RGB frame:
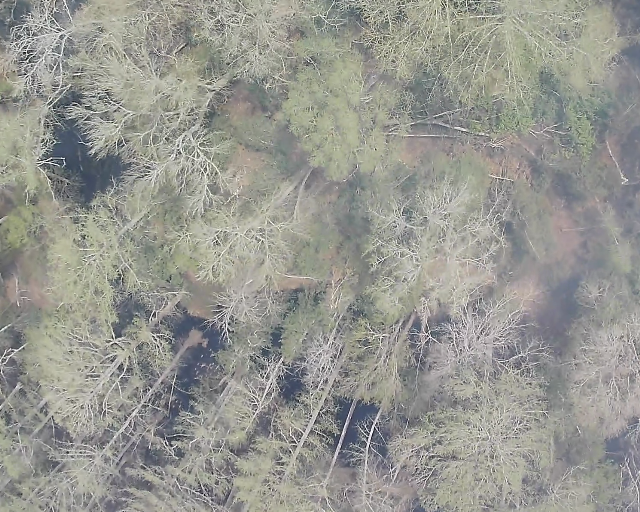
Thermal frame:
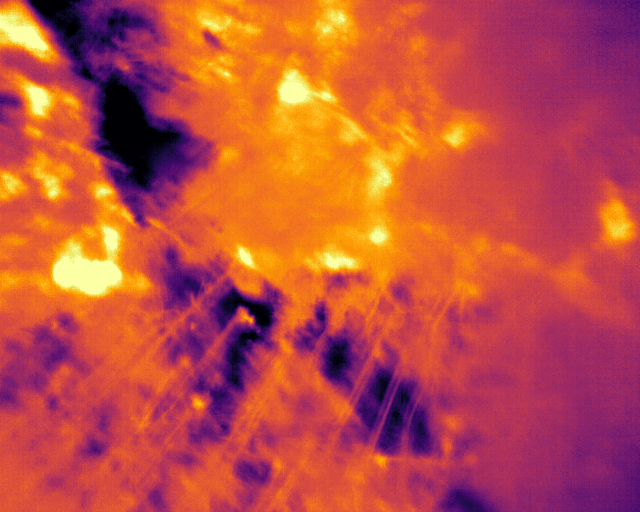
Captured: 2026-02-26 03:45:02
Pixels at or above 80 °C: 0 (fraction of frame: 0)